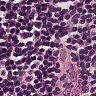
Metastatic tissue present: no